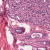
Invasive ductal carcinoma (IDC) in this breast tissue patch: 0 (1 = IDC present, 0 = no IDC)